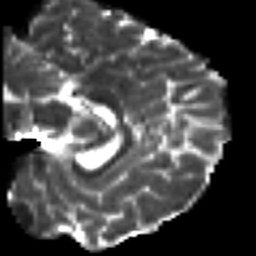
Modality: T2w
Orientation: sagittal
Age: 21
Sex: female
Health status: healthy
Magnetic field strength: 3 T
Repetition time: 8.4 s
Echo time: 0.0926 s